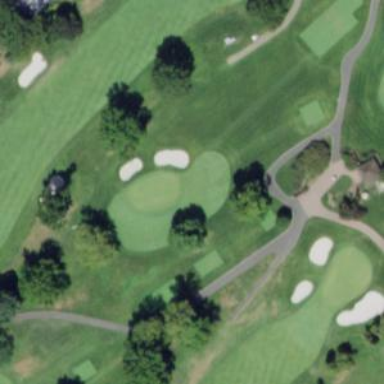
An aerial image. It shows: View of golf hole.